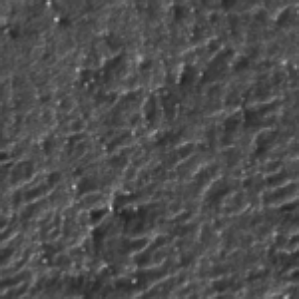
Label: frost